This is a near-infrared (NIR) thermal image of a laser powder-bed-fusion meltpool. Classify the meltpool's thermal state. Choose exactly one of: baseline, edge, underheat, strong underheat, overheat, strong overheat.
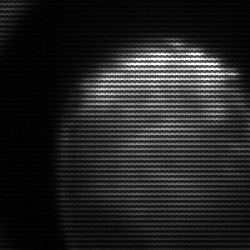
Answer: edge